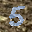
Label: 5